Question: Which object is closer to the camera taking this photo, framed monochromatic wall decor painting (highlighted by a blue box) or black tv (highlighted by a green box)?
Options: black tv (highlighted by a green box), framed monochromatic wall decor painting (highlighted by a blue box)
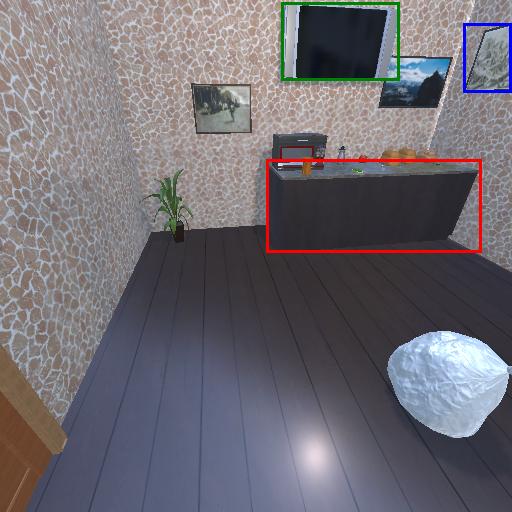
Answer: black tv (highlighted by a green box)